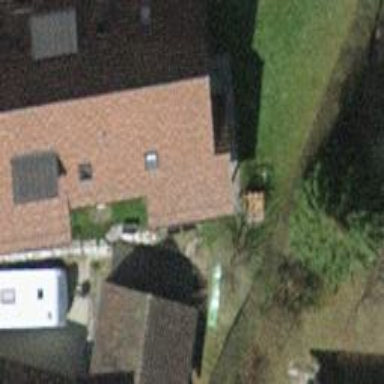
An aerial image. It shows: Semi-detached house with gabled roof.